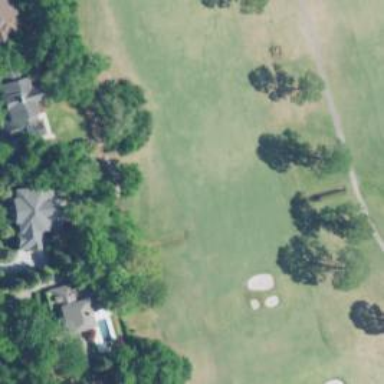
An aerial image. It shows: Golf hole.